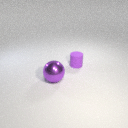
large purple metal sphere to the left of small purple rubber cylinder